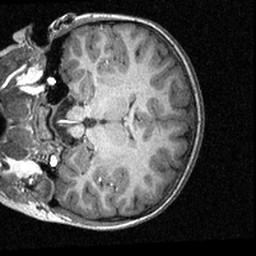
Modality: T1w
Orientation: coronal
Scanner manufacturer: siemens
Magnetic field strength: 3 T
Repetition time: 1.57 s
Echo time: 0.00304 s